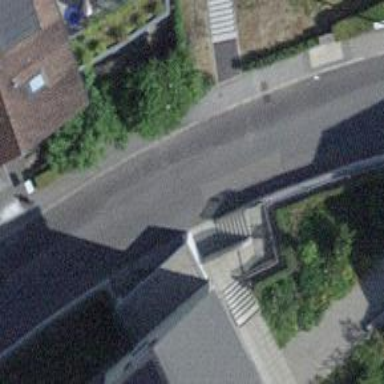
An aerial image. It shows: Kerb barrier.